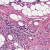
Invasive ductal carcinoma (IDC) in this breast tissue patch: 1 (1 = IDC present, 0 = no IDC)